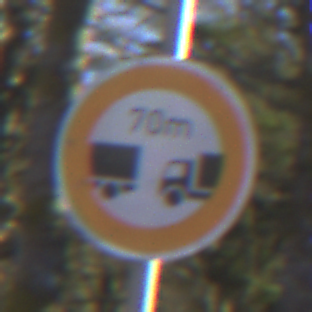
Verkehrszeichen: VerbotUnterschreitenMindestabstand
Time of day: MorningAfternoon
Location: Outdoor (Nature)
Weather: Clear
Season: Winter
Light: Natural